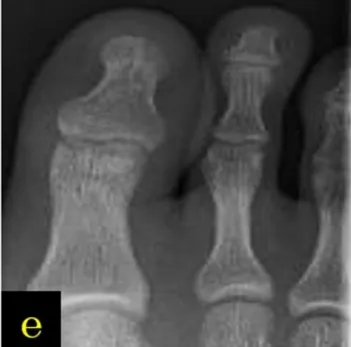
(e, f) During the last medical examination, no redislocation or osteoarthritis of the IP joint was noted.
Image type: radiology (x_ray)